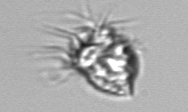
Label: Strombidium_morphotype1